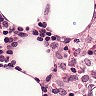
Metastatic tissue present: no